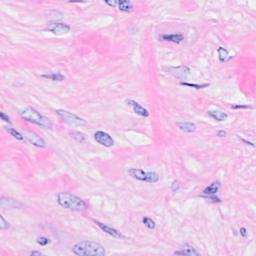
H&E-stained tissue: Breast